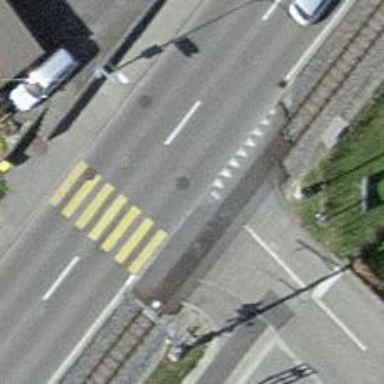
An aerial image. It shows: Paved footway with crossing.